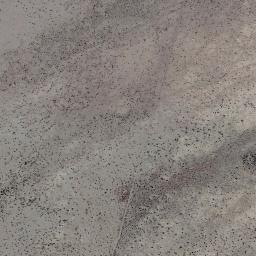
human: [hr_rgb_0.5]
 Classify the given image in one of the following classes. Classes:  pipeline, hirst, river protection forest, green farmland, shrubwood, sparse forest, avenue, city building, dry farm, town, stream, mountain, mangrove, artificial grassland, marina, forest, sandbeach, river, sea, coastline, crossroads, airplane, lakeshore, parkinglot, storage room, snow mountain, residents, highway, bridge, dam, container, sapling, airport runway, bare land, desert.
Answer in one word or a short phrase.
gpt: bare land